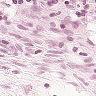
Metastatic tissue present: no